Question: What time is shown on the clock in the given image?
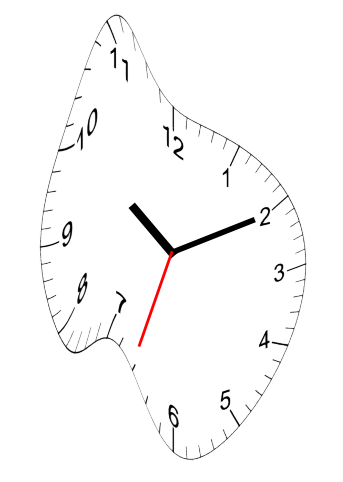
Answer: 10:10:33